Field crop: maize
Growth stage: 1
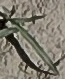
Species: sorghum